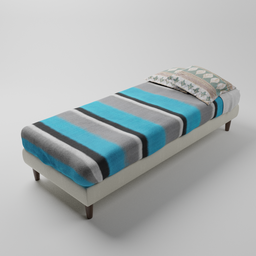
Label: furniture